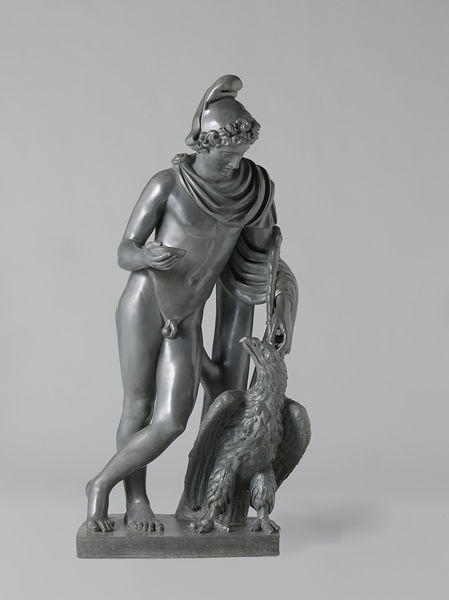
Titel: Ganymedes met adelaar
Künstler: Francesco Righetti
Standort: Amsterdam
Institution: Rijksmuseum
Schlagwörter: adler, akt, baum, flügel, gott, mann, nackt, umhang, vogel, grau, hut, blick, tuch, kappe, mütze, gefieder, schale, silber, stein, baumstamm, stamm, figur, haare, locken, sanft, skulptur, statue, füße, stab, lehnen, metall, bronze, plastik, geschlecht, penis, knabe, gestützt, helm, mythologie, jüngling, götter, toga, griechisch, greif, griechenland, blickkontakt, hermes, keule, standbild, umhangg, aktike, schalle